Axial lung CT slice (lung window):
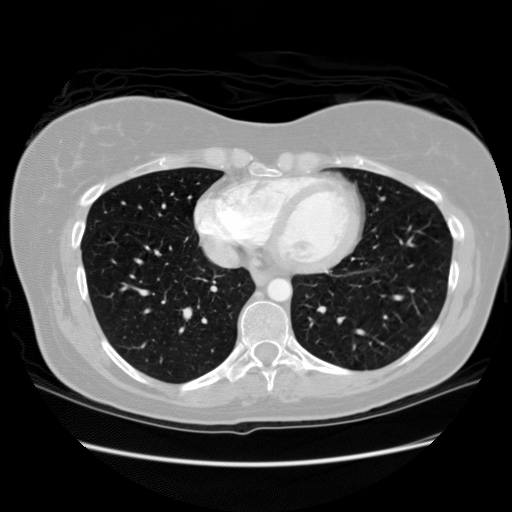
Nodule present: no